Interaction volume radius: 5 \u00c5
Interaction volume height: 15 \u00c5
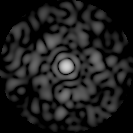
Disorder parameter: 0.8794